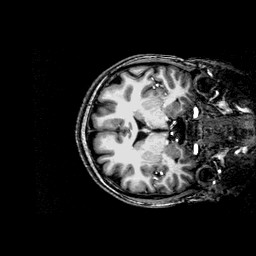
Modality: T1w
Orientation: axial
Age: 32
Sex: female
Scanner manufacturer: siemens
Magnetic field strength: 3 T
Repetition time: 2.4 s
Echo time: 0.00224 s